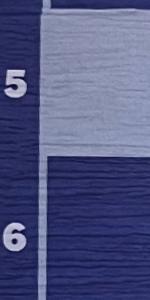
Label: Empty